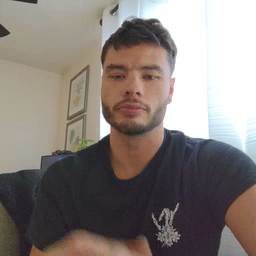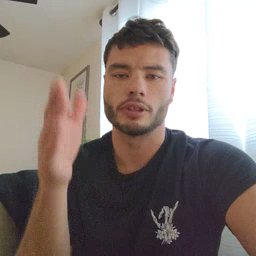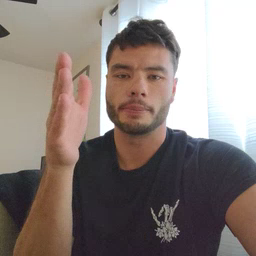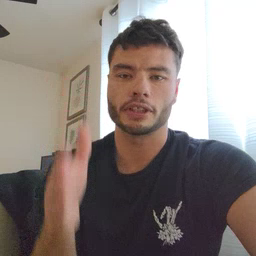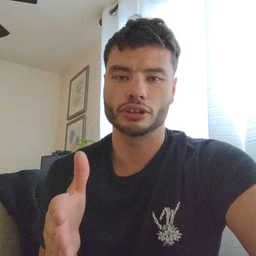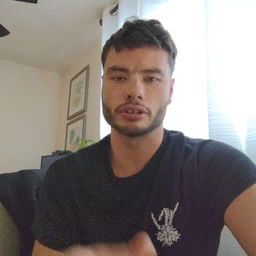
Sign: person